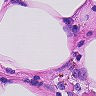
Metastatic tissue present: no